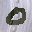
Label: 0